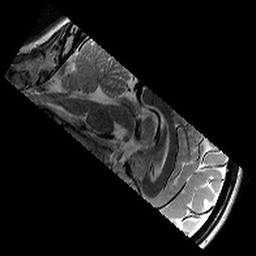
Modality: T2w
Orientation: sagittal
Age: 10
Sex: female
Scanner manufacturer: siemens
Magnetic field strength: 3 T
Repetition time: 9.23 s
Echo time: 0.067 s